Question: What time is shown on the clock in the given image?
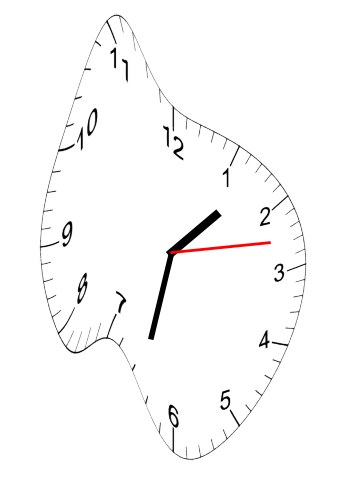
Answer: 01:32:13